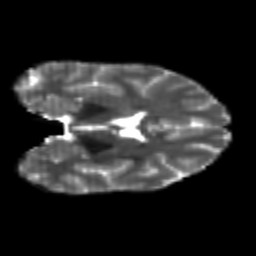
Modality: T2w
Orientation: coronal
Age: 26
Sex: female
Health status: healthy
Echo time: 0.074 s